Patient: sex M, age 80
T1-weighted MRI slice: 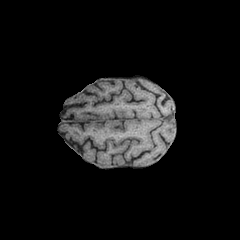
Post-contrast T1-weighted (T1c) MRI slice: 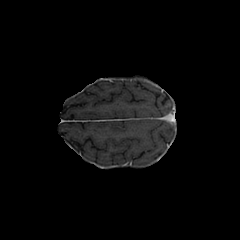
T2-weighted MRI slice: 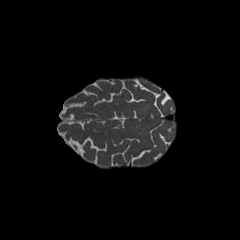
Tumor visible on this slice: no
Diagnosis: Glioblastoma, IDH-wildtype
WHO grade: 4